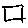
Label: square